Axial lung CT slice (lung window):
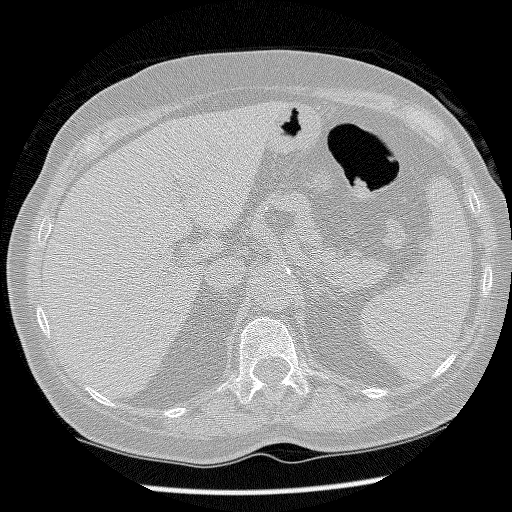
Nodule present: no